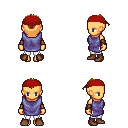
a pixel art fantasy rpg character, female body template, human, tanned skin, chain tabard jacket, white pants, brunette short mohawk hairstyle, red bandana, leather bracers, brown shoes, four views (front, back, left, right), 2x2 character sprite sheet, small pixel art, hard edges, no anti-aliasing